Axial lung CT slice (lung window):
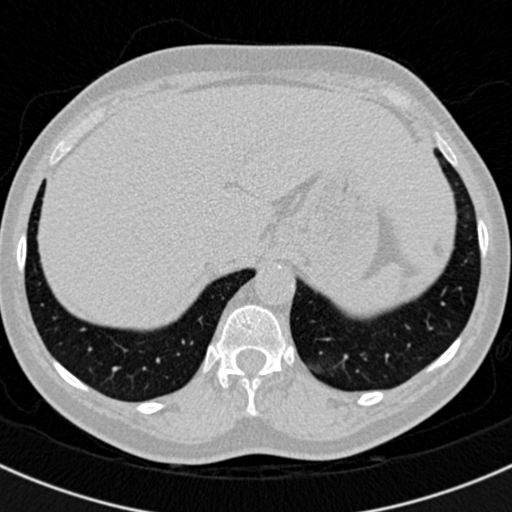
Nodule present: no